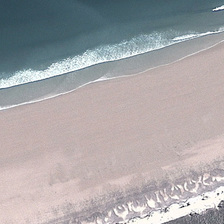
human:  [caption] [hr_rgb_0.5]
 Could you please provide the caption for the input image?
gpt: a row of white waves is between a beach and an ocean .

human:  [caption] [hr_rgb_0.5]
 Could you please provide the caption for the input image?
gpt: a row of white waves is between a beach and an ocean .

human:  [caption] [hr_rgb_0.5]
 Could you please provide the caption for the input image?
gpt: a row of white waves is between a beach and an ocean .

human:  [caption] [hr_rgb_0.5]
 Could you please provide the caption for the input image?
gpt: a row of white waves is between a beach and an ocean .

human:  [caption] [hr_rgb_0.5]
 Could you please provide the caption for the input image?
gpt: a row of white waves is between a beach and an ocean .